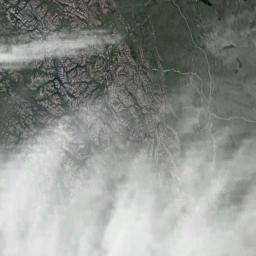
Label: cloud